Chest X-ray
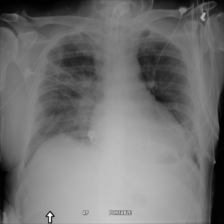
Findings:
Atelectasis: negative
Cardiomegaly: negative
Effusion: negative
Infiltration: negative
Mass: negative
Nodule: negative
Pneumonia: negative
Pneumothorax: negative
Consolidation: negative
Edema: negative
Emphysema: negative
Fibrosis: negative
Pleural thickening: negative
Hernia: negative